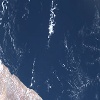
Label: water